Field crop: maize
Growth stage: 2
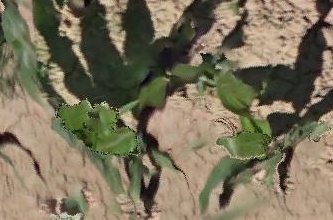
Species: maize